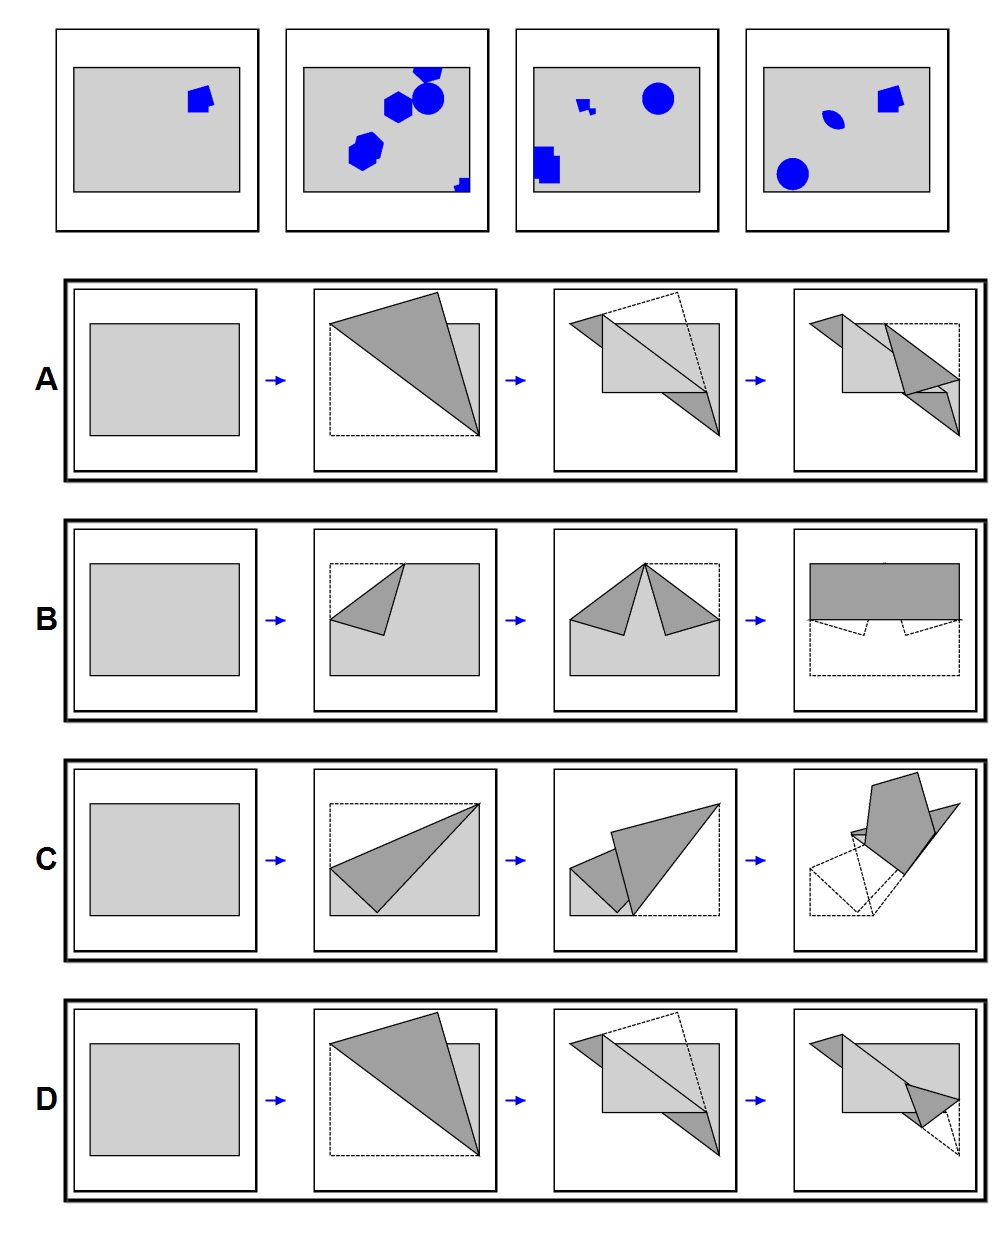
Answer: A